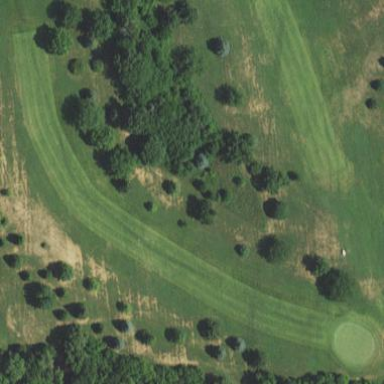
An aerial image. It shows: Grassy area designated as golf fairway.